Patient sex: M
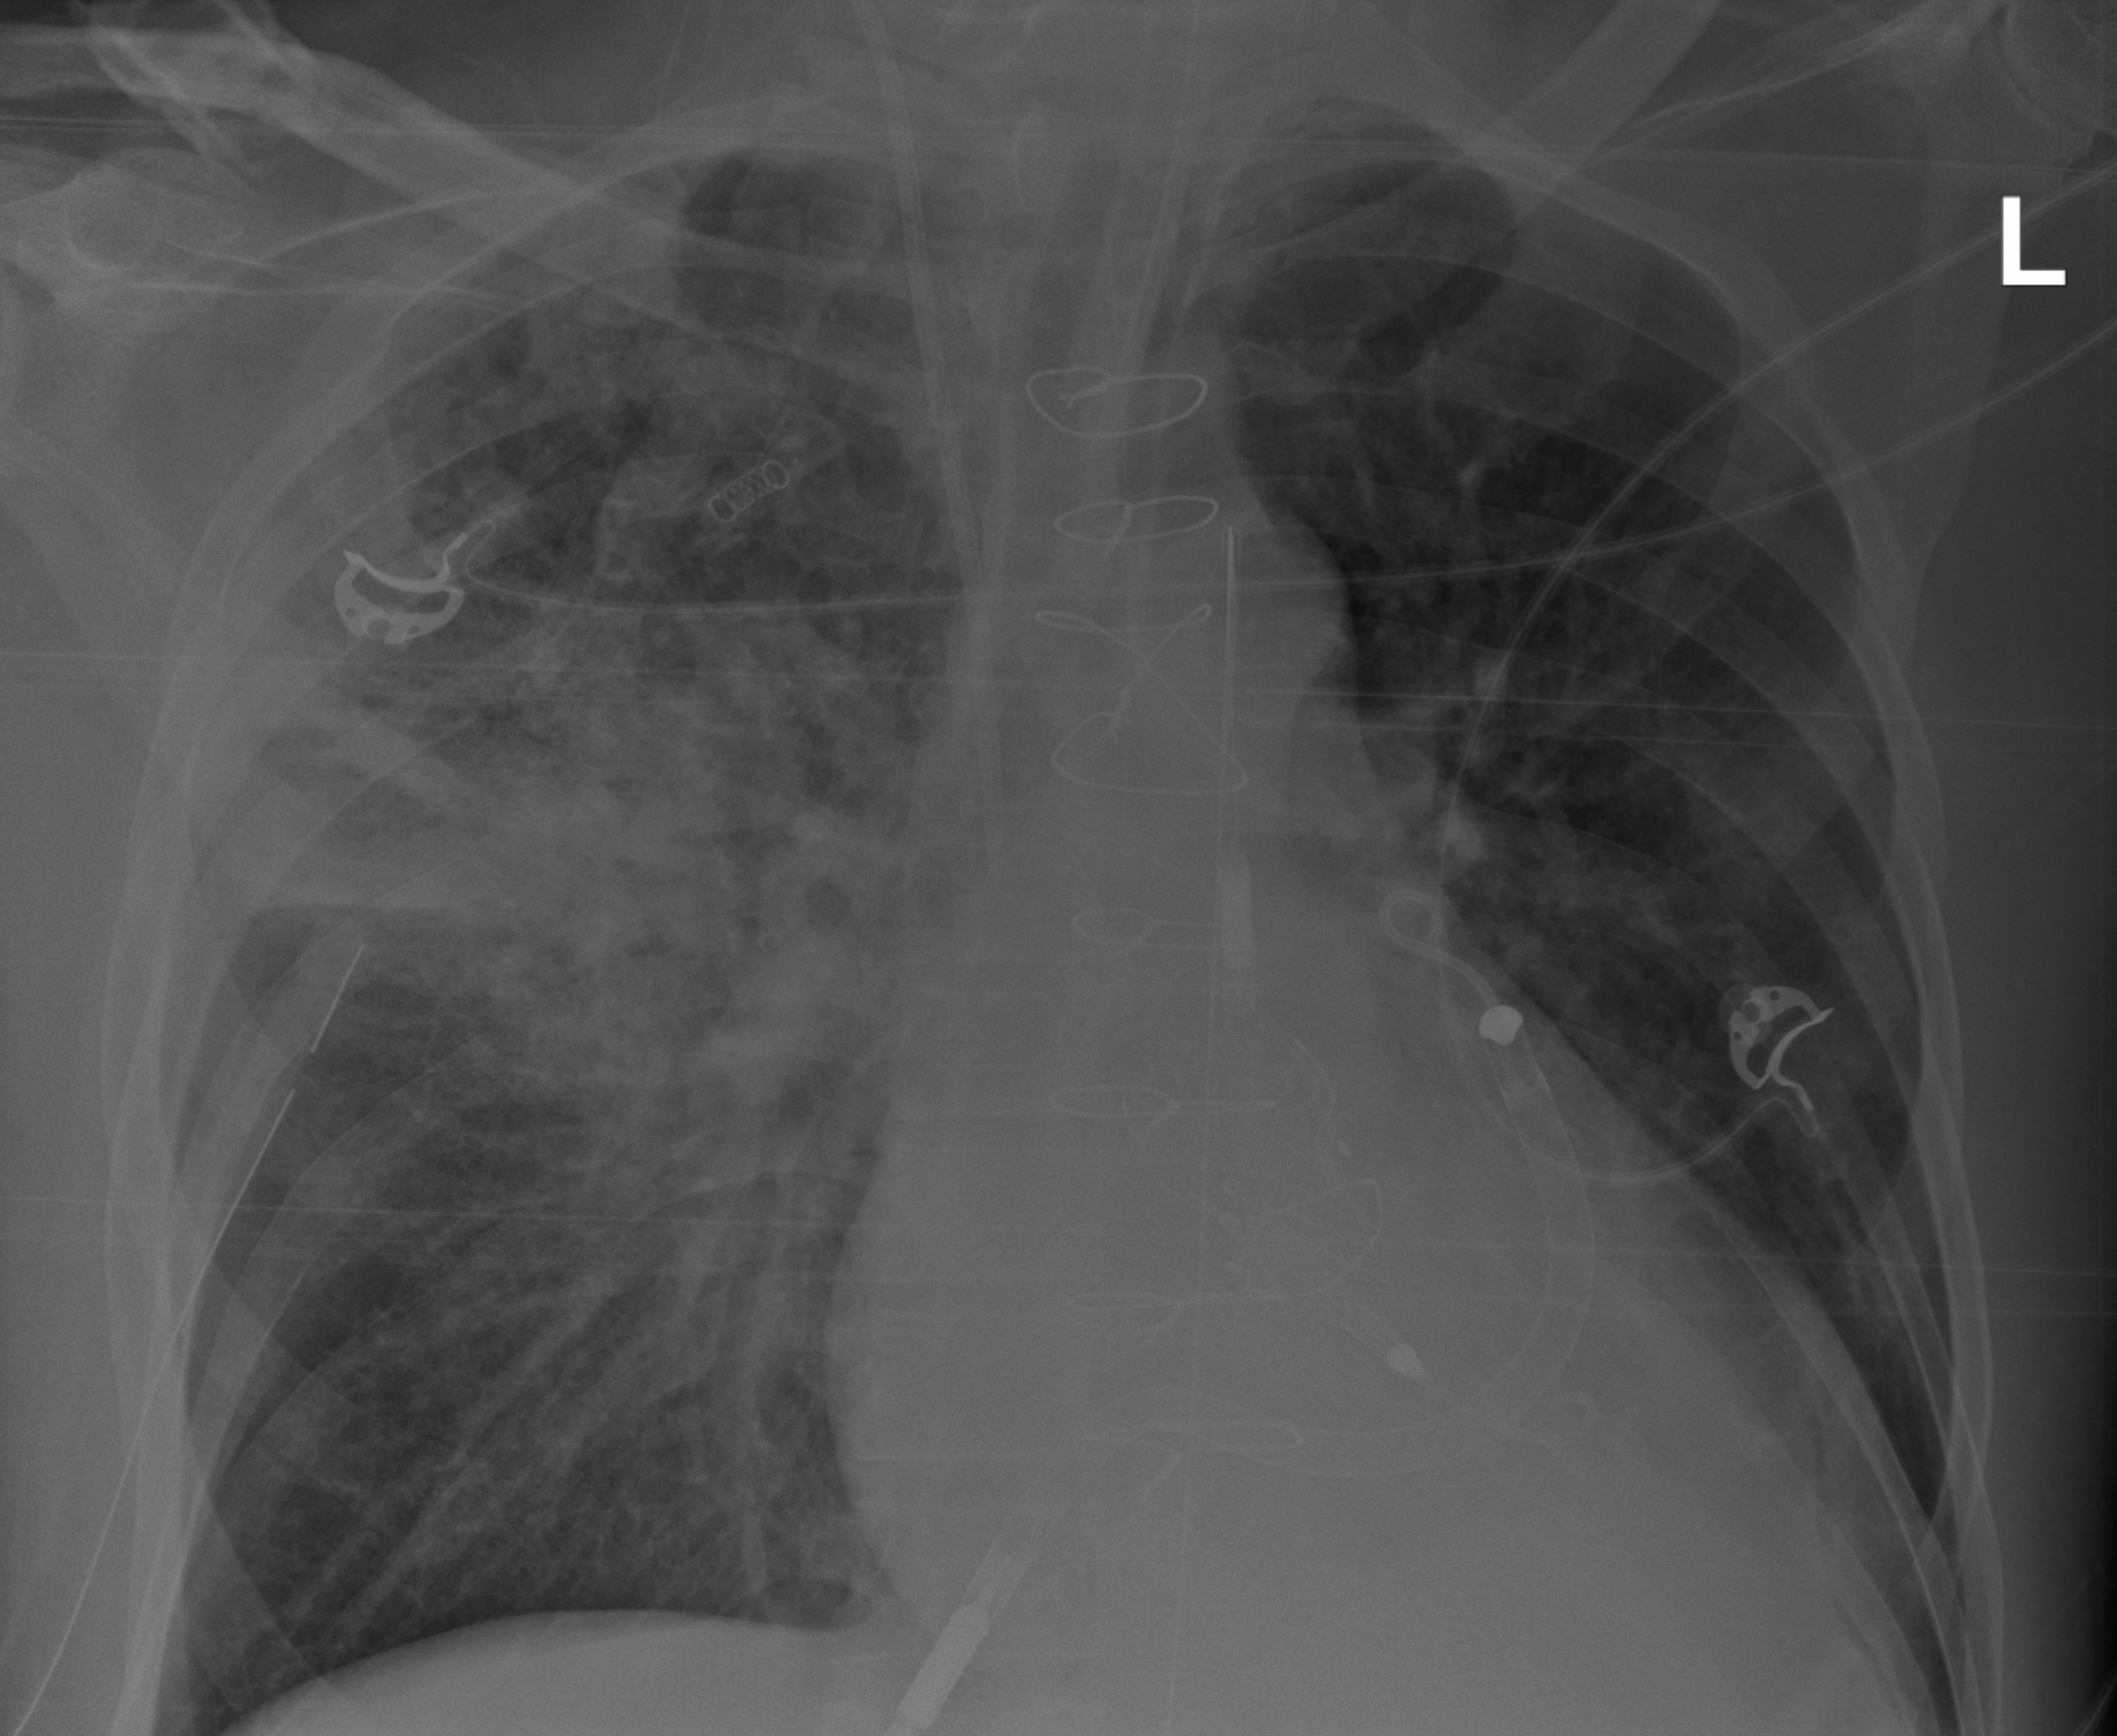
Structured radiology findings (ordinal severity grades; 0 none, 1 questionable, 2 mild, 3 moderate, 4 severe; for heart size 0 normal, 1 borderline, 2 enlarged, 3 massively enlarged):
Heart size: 2
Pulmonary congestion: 0
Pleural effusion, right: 0
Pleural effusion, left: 0
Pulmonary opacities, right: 3
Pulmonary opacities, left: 2
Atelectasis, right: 3
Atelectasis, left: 0